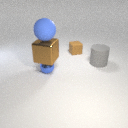
large blue rubber sphere above large brown metal cube